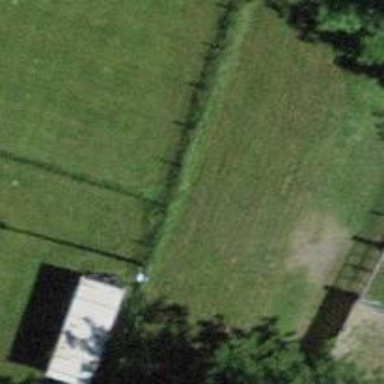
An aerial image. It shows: Fence.